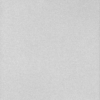
Label: dusty